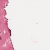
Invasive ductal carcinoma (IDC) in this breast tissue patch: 0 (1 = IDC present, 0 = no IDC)